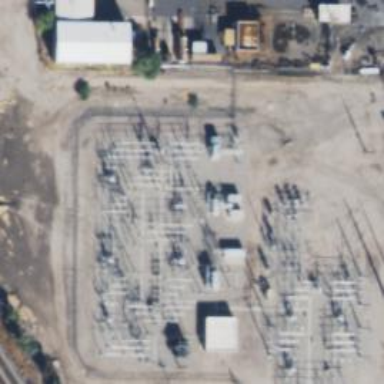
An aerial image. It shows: Switch for power supply.